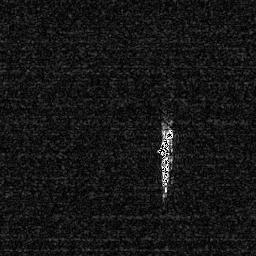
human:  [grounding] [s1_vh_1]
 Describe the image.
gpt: In the satellite image, there is  <ref>1 medium ship </ref> <box>[[59, 48, 68, 76, 0]]</box> located at center.